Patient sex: M
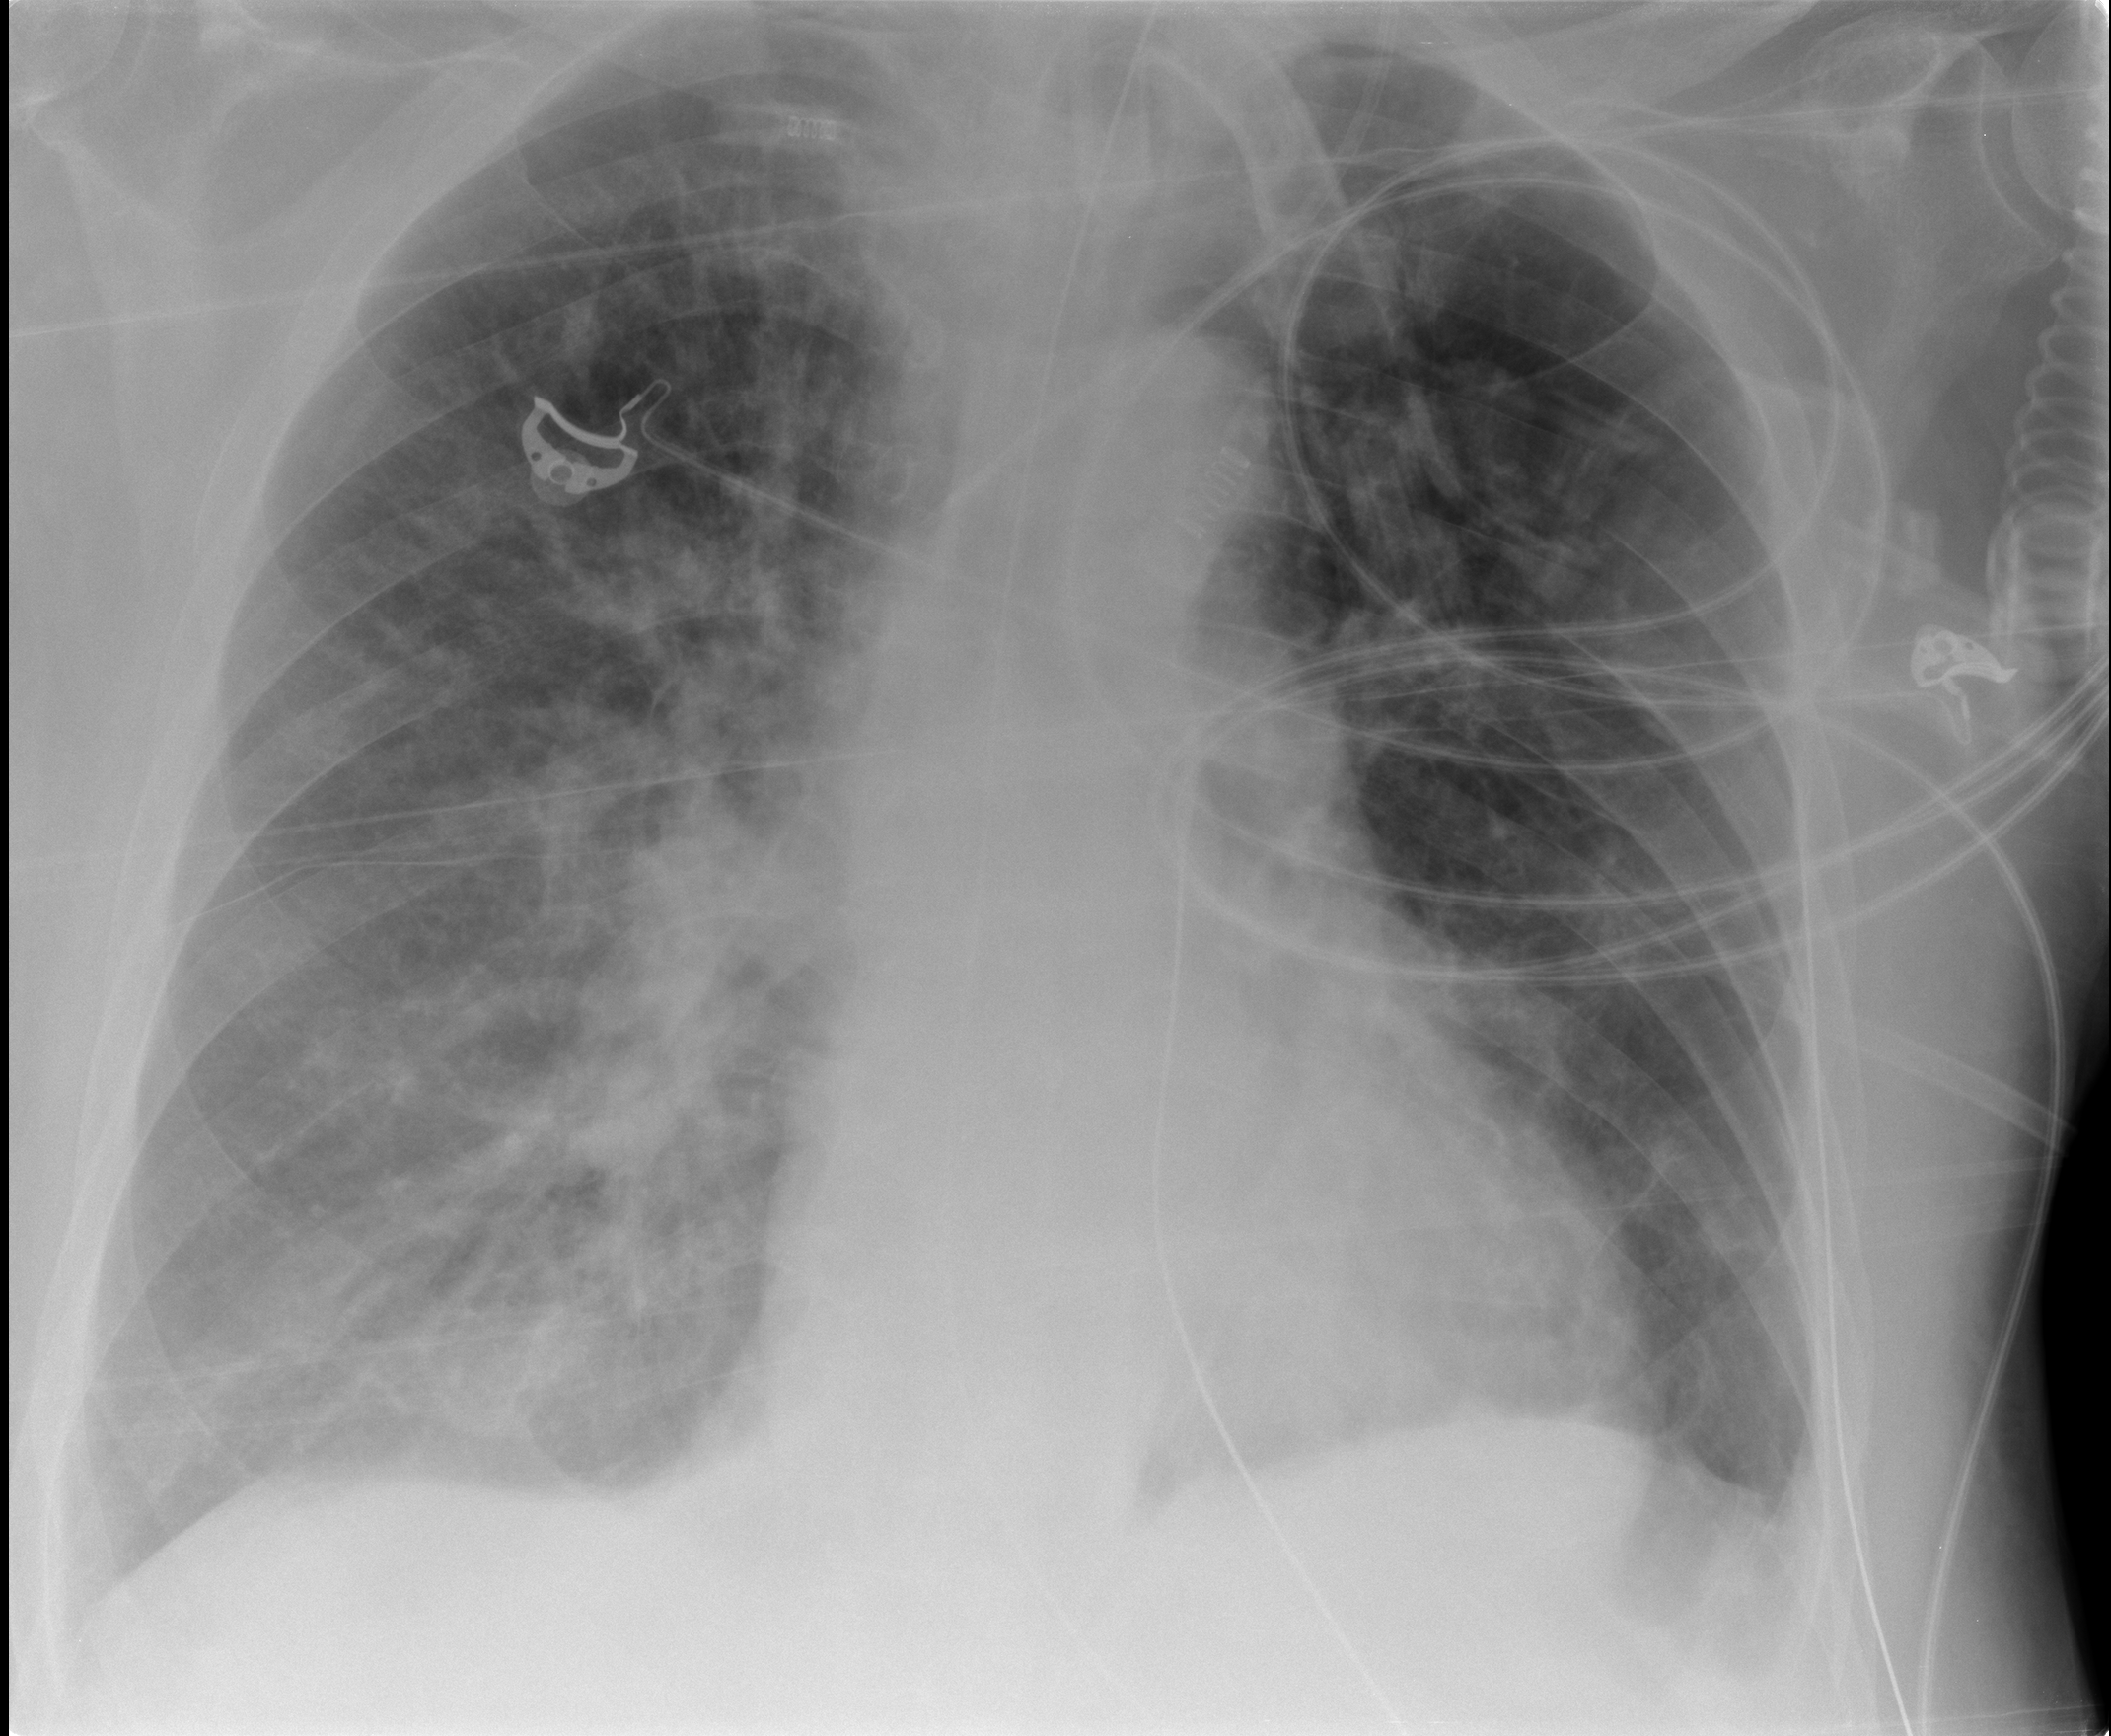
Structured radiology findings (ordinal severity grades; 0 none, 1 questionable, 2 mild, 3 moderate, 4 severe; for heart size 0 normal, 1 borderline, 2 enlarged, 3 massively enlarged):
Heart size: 2
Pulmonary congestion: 3
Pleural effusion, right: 2
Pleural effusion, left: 1
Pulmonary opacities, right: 3
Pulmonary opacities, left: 1
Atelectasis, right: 3
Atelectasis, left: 2